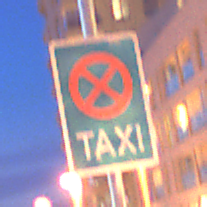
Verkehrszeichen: Taxenstand
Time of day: Night
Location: Outdoor (Urban)
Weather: PartlyCloudy
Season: NotSpecified
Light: Artificial